Question: I am trying to integrate Nokia in App purchase in one of my application.I am able to run it on Nokia X simulator.But when I try to execute same code on Nokia X device I am facing following issue.
I tried doing clear data for Nokia Store app but it didn't worked.

Can somebody please guide me If I am missing something.
Thanks :-)
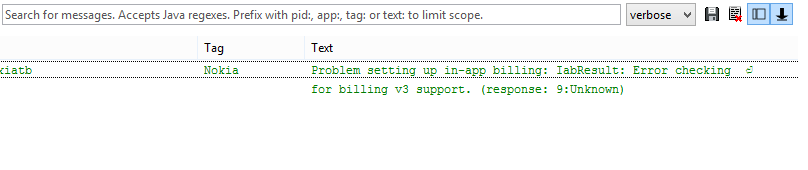
Answer: Response 9 is:
RESULT_NO_SIM = 9 - Billing is not available because there is no SIM card inserted
If you have SIM insterted and you still get that answer, it might mean that you operator is not supporting Nokia In-App Payments
Br,
Janne Koskinen